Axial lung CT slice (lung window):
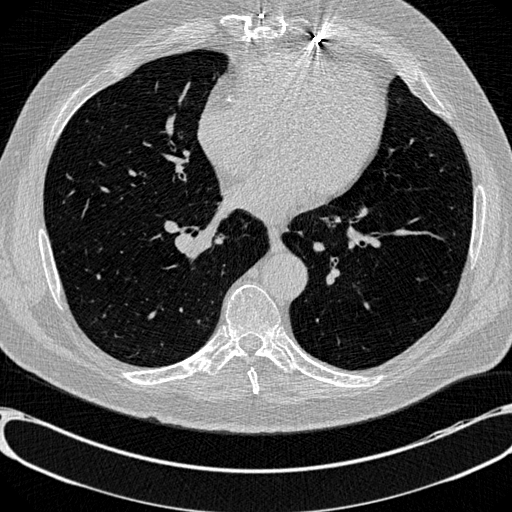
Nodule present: no